Question: I have a Vertical white 1px on my image in windows outlook 2007 & 2010 for my HTML email.
I don't know why this is happening. This only happens in windows outlook so far from what i've seen. And not any other client.

Heres a photo
'''
<tr>
<td id="header" class="w640" width="640" align="center" bgcolor="#FFFFFF">
<img editable label='header image' src="images/header.gif" class="header" width="640">
</td>
</tr>
'''
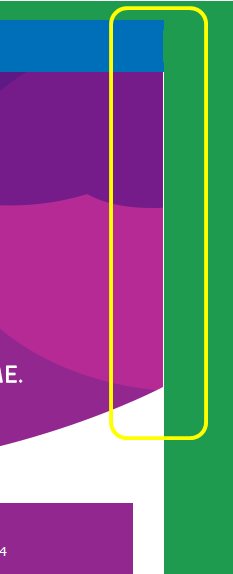
Answer: I came across two possible reasons for this behavior of borders in while googling :
- adds '1px' 'border' to the table cell elements. You can get rid of it by using 'border-collapse : collapse' property to your table cells and 'cellpadding="0"' and 'cellspacing="0"' attributes to the 'table' element. The strange thing that this border appears to be only on the right side of the 'td', but it can be so due to '' layout.
If you want to look for more information about this issue you can follow this <URL>.